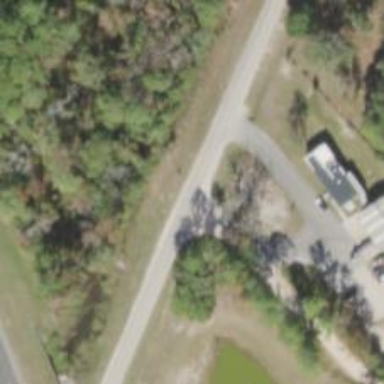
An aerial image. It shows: Abandoned road.